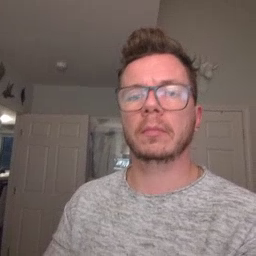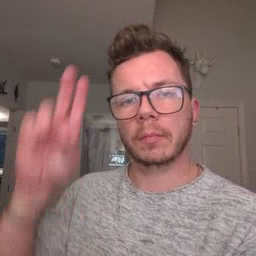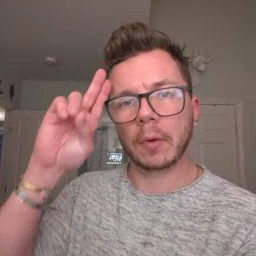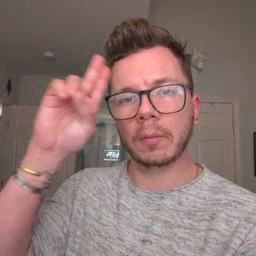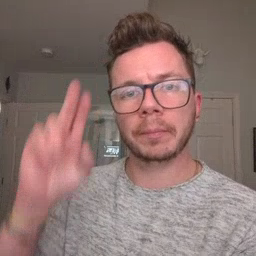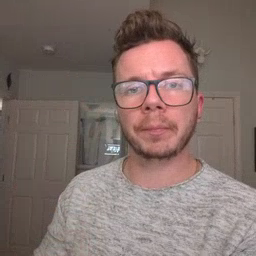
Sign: uncle